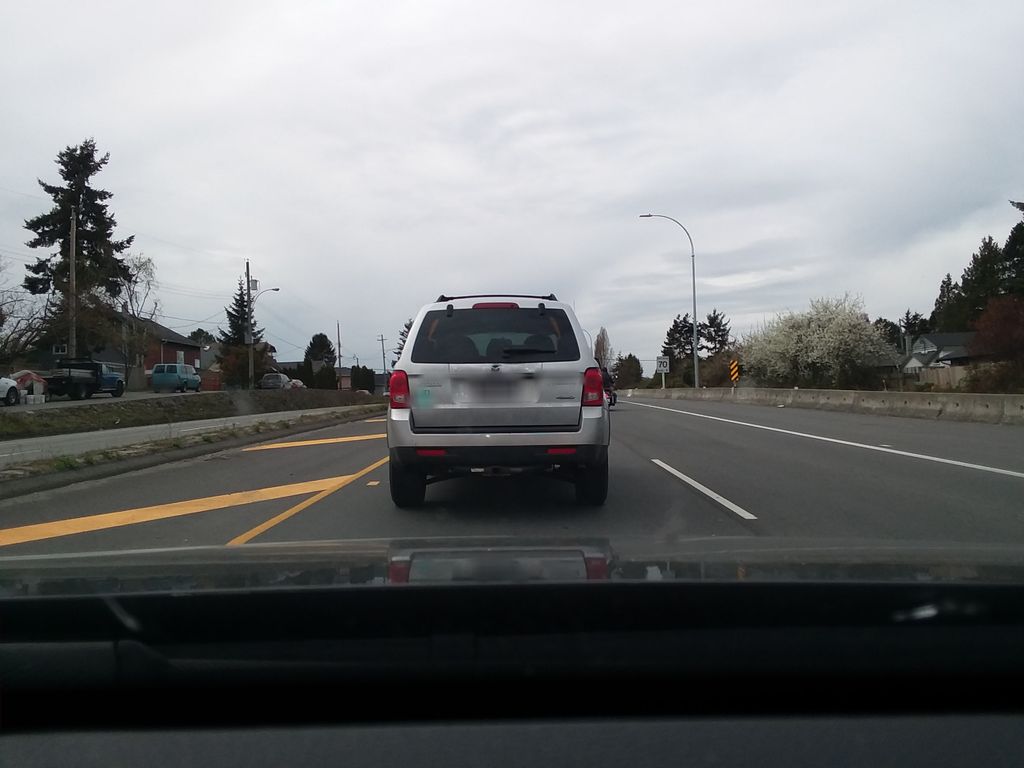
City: victoria